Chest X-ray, AP view. Patient: 58 years old, sex F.
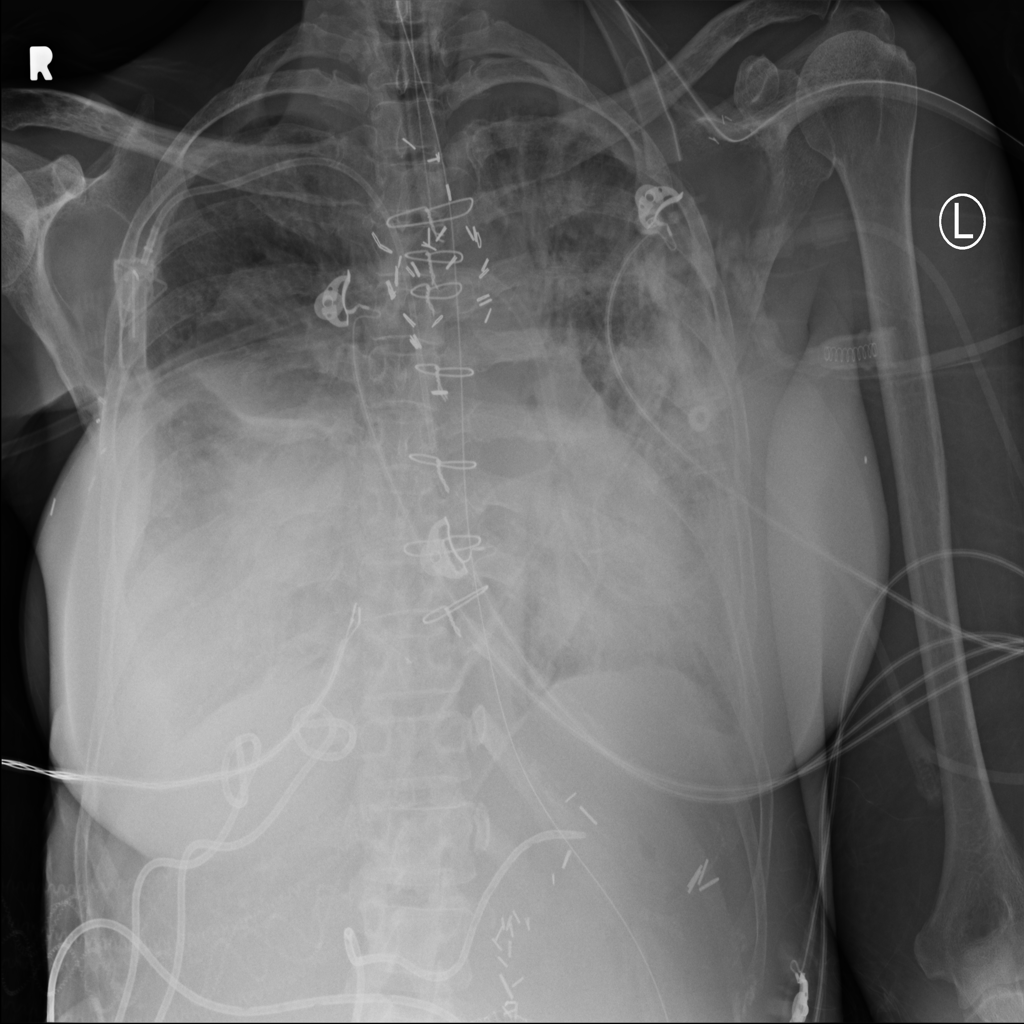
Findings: Effusion